Interaction volume radius: 5 \u00c5
Interaction volume height: 20 \u00c5
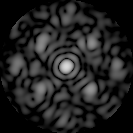
Disorder parameter: 0.5179